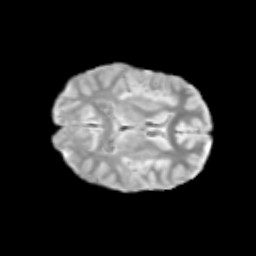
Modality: T2w
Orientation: axial
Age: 12
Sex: male
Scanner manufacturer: siemens
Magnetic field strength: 3 T
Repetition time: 3.8 s
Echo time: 0.07 s